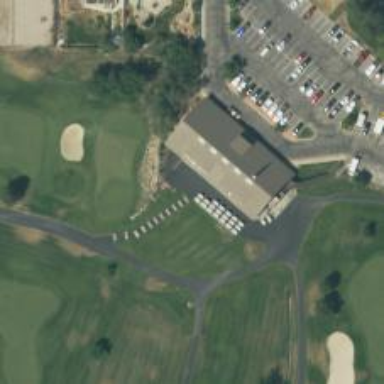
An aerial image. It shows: Service road designated as golf cart path.